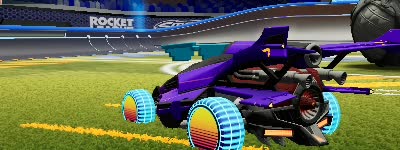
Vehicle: aftershock